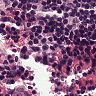
Metastatic tissue present: no